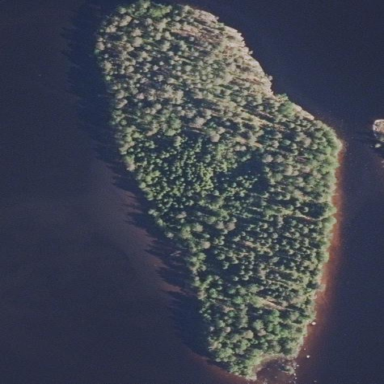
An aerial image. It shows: Islet surrounded by woodland.